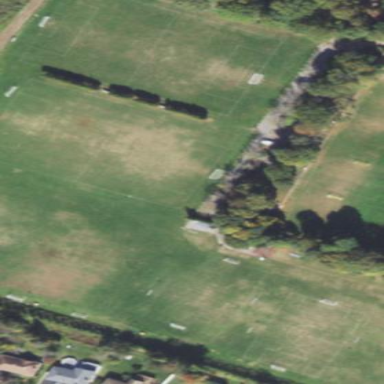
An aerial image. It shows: Soccer pitch for leisure land activities.